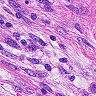
Metastatic tissue present: yes